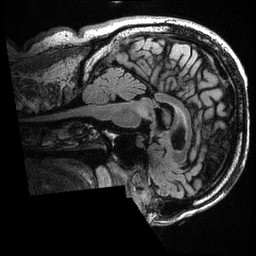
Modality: T2w
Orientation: sagittal
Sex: male
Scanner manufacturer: ge
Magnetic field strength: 3 T
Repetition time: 6 s
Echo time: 0.1291 s